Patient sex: M
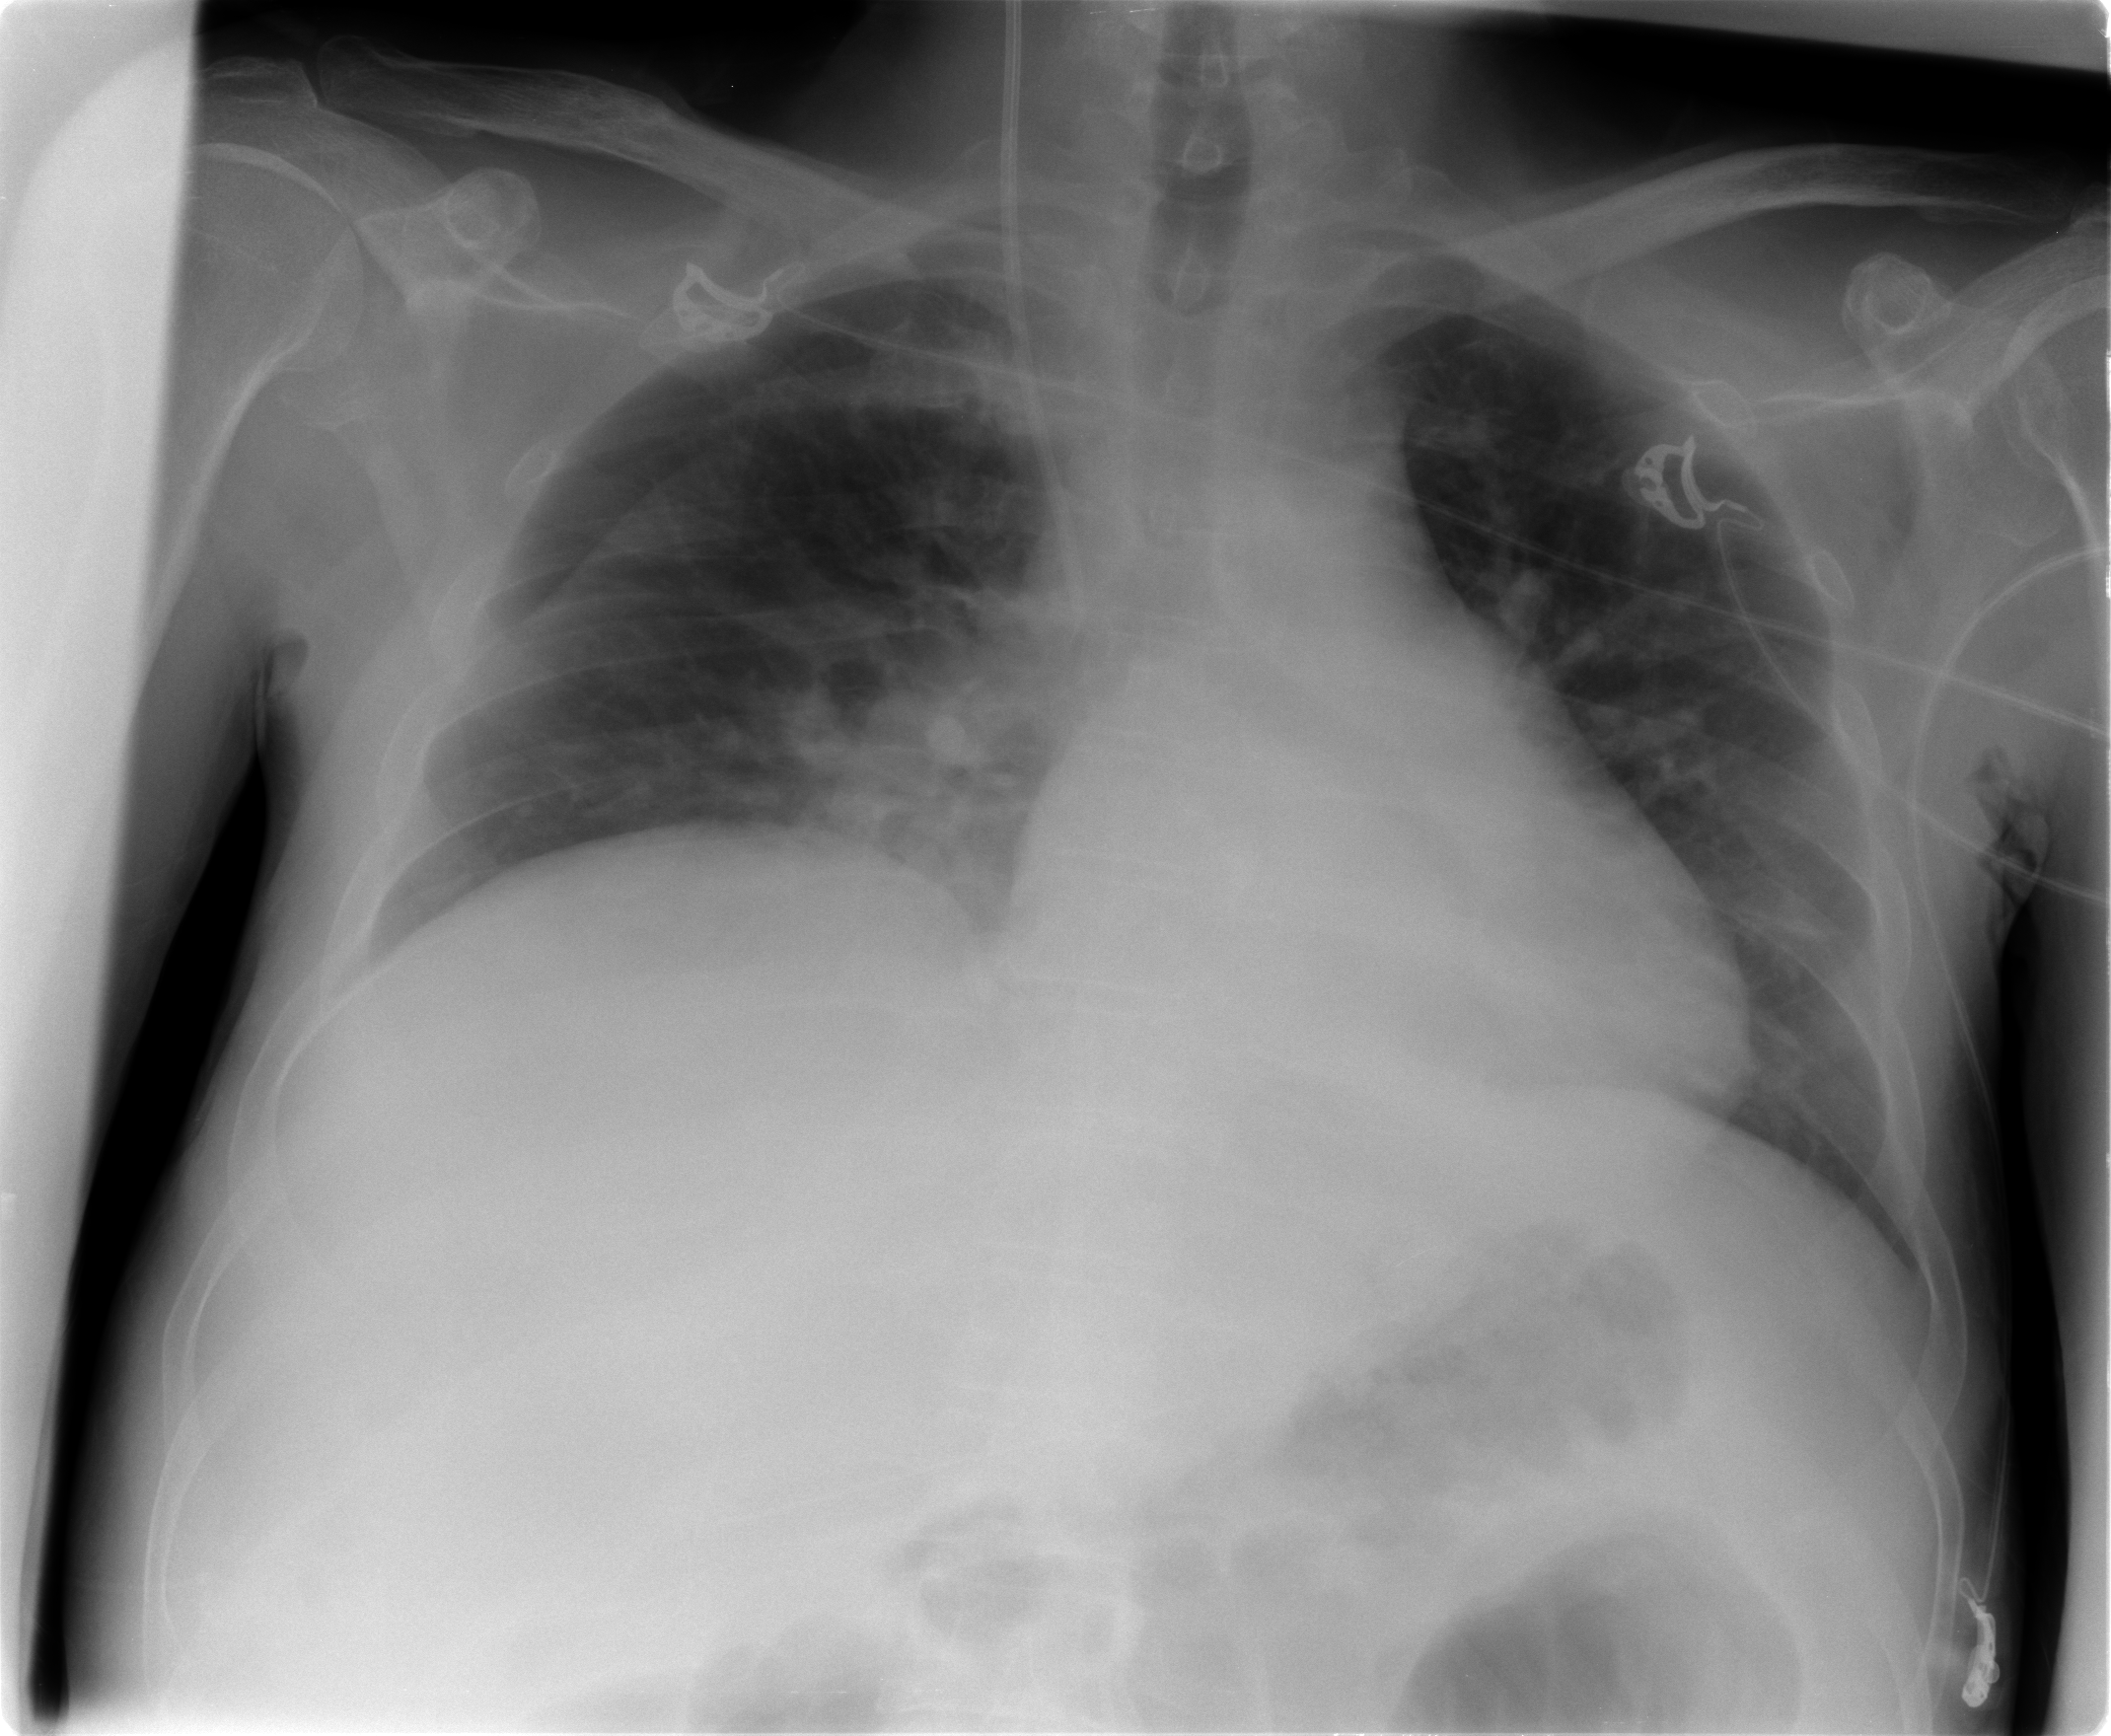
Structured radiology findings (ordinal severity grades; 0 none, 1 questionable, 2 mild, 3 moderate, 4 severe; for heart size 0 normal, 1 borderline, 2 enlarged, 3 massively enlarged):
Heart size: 0
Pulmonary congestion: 0
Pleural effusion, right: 0
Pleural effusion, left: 2
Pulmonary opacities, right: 1
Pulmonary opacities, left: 1
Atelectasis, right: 1
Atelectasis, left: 2